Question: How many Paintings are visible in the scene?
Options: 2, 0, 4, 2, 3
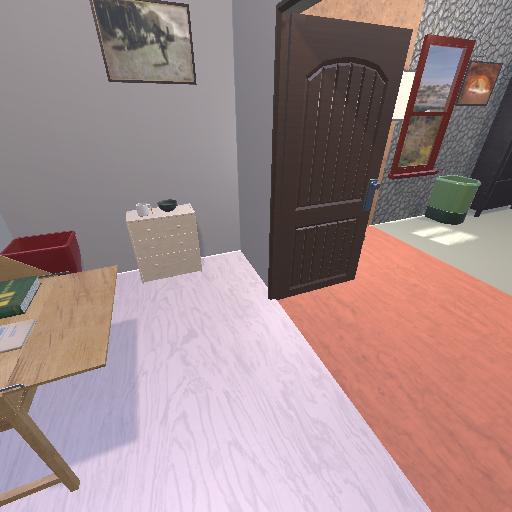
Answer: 2